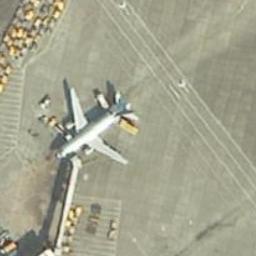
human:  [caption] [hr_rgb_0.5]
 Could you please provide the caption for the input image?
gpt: An airplane parked in an open area with many containers next to it .

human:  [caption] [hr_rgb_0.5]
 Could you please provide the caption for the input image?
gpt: A white plane parked at the gate and there were some yellow containers on the ground .

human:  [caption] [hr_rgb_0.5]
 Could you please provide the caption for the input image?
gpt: A plane parked next to a boarding bridge while some yellow facilities beside .

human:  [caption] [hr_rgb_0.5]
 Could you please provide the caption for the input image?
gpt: An airplane is parked next to the terminal .

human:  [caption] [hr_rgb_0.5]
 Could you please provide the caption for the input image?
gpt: There is an airplane in the parking lot .